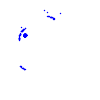
Particle: electron